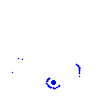
Particle: kaon